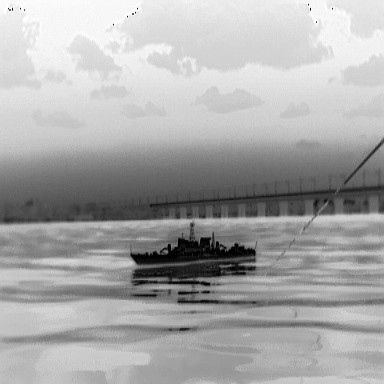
There is a warship in the infrared image.